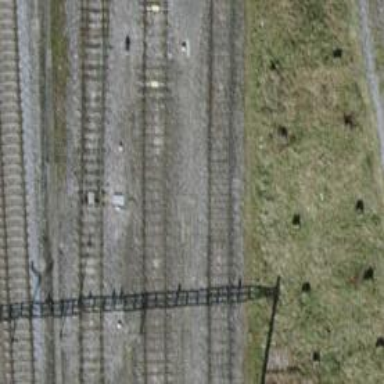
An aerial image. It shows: Electrified rail siding with contact line.